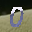
Label: 0